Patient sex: F
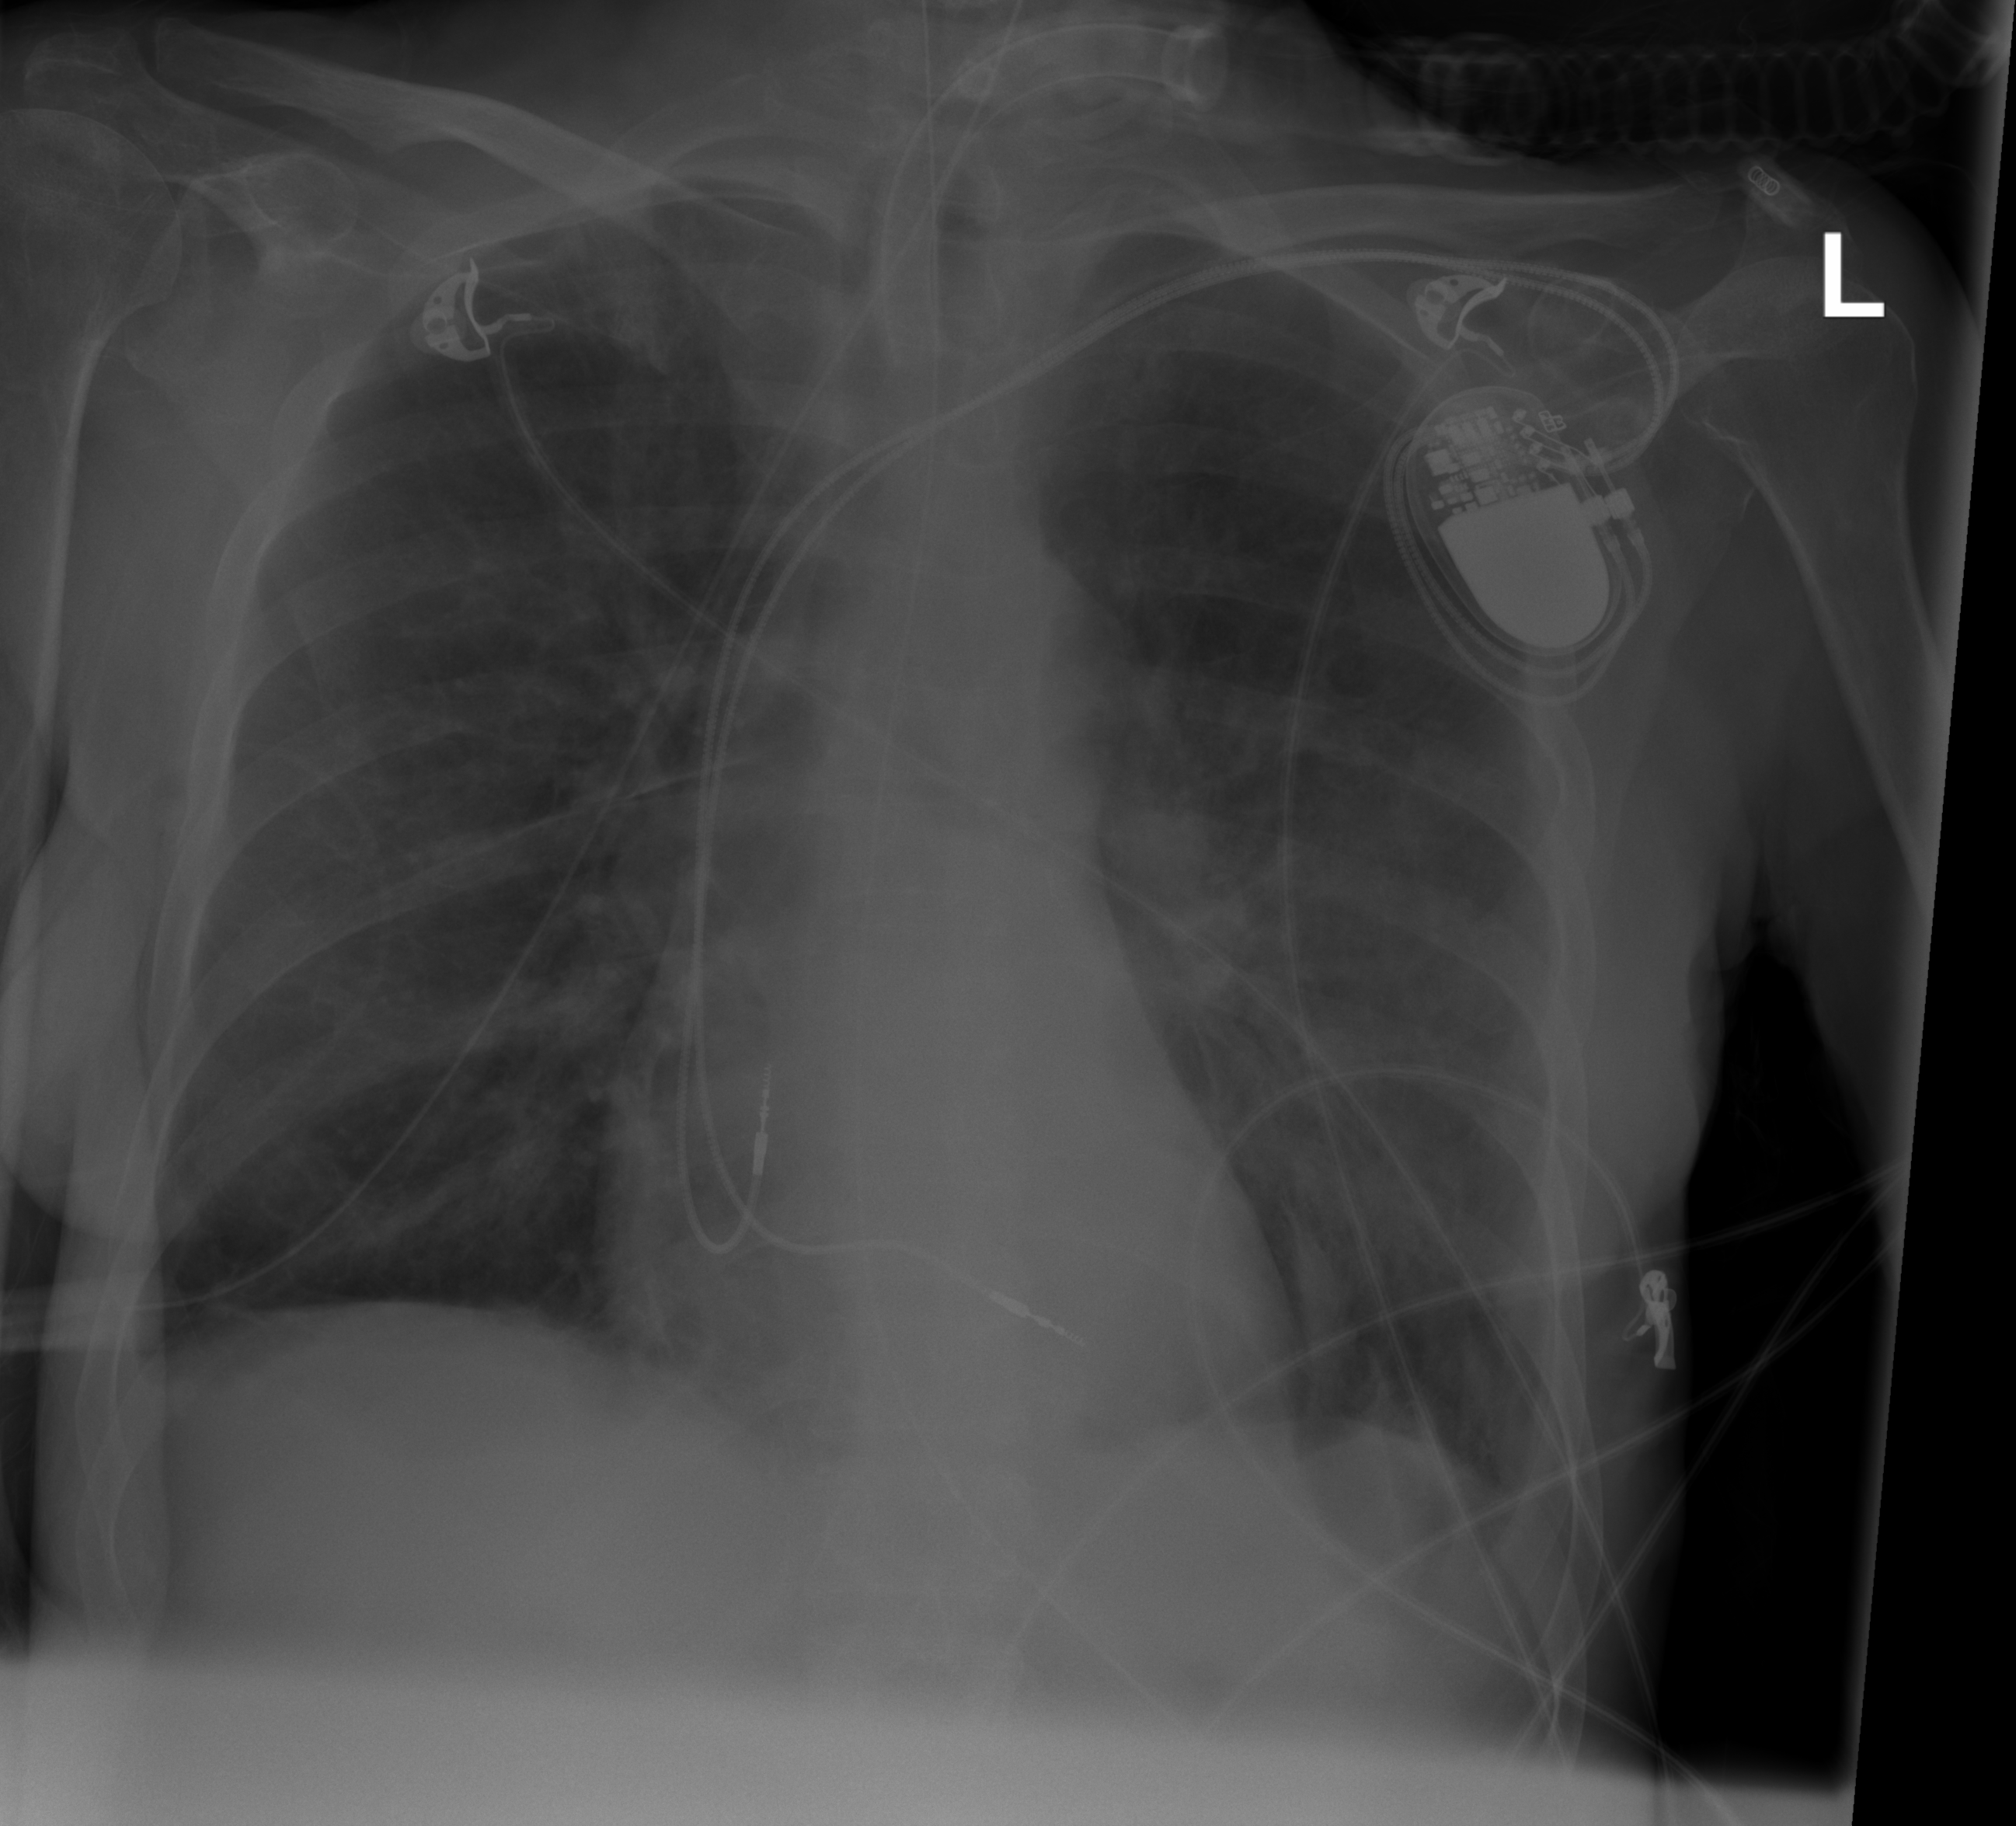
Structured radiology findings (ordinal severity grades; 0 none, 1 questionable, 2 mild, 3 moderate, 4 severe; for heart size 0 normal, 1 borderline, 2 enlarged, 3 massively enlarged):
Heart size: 0
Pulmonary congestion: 0
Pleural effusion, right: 0
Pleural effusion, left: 0
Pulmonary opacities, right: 0
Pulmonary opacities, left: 2
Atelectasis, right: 0
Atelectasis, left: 0